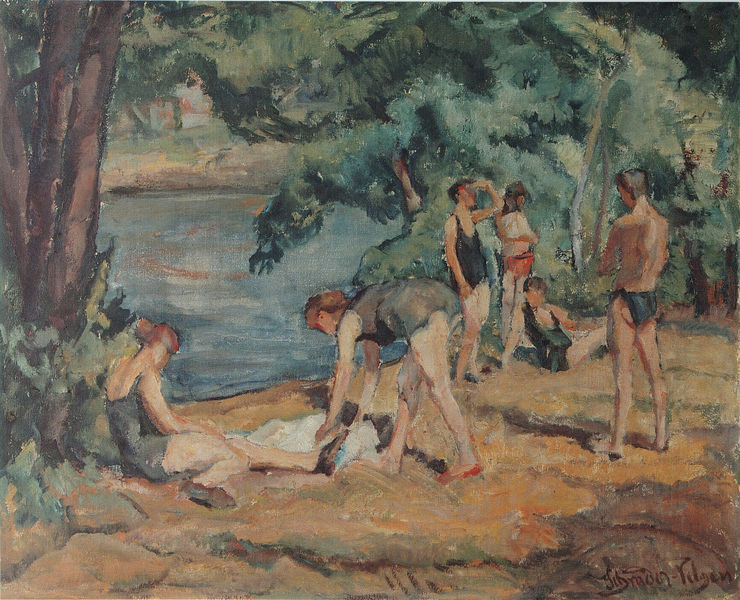
Titel: Badeplatz
Künstler: Carl Hans Schrader-Velgen
Standort: München
Institution: Städtische Galerie im Lenbachhaus
Schlagwörter: baum, blau, blätter, haut, mann, schatten, wasser, baden, badende, baumstämme, bäume, fluss, frauen, grün, impressionismus, menschen, mädchen, ocker, sand, see, sitzen, ufer, äste, braun, frau, frisur, hell, licht, männer, orange, rücken, schwarz, haus, rot, steine, signatur, öl, ast, bach, baumstamm, erde, natur, stamm, strauch, büsche, gebüsch, sonne, sträucher, haare, stehend, wald, beine, dutt, hintern, sommer, strand, liegen, ballerina, abstrakt, modern, idylle, strömung, handtuch, liegend, bad, bücken, sonnig, badehose, sonnen, dut, badeanzug, ballerina schau, bikini, knackarsch